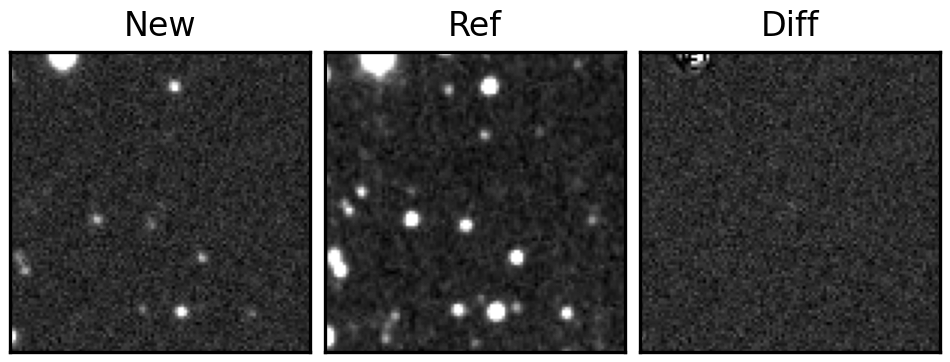
Label: real